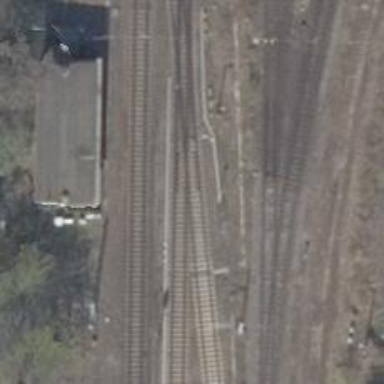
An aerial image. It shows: Railway signal.